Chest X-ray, AP view. Patient: 35 years old, sex M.
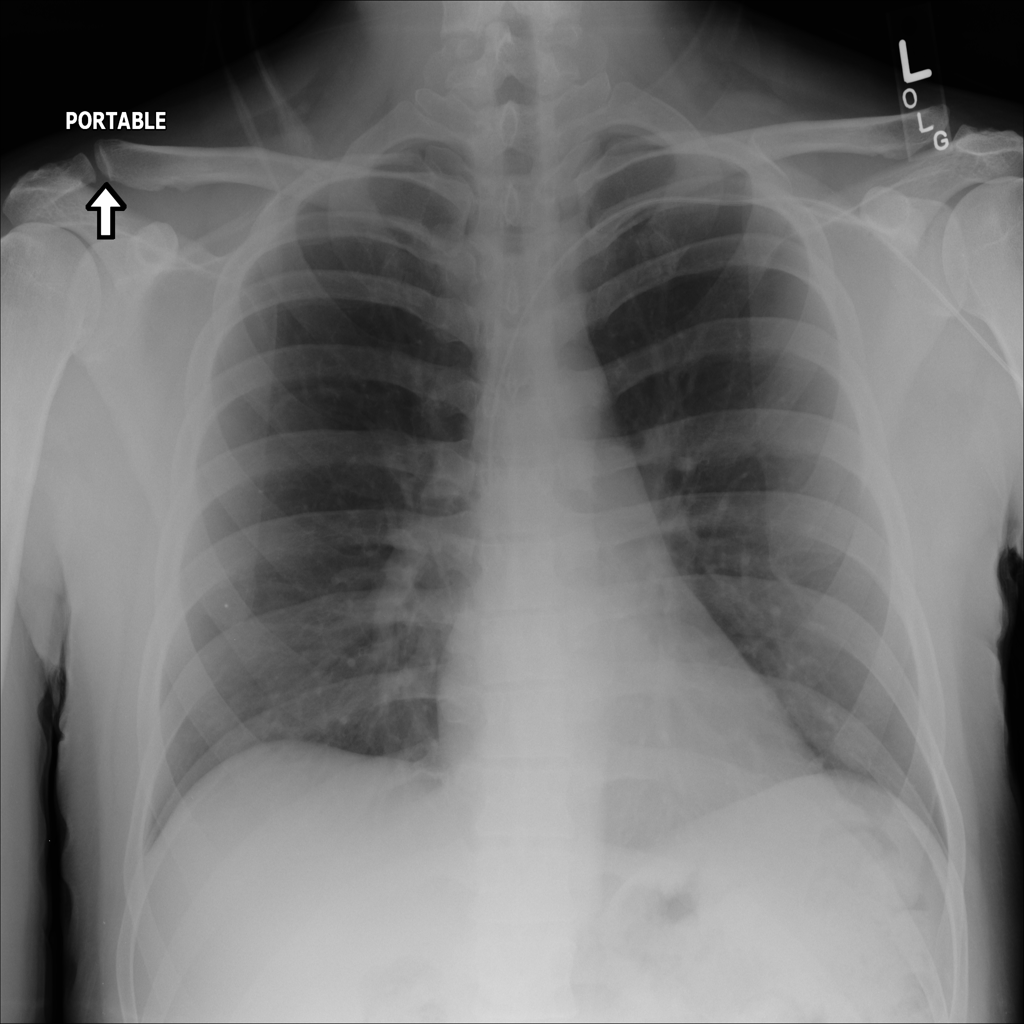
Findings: No Finding